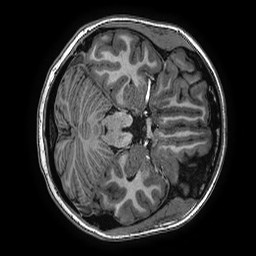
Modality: T1w
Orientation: axial
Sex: female
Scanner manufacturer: ge
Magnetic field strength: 3 T
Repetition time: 0.0077 s
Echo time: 0.003436 s